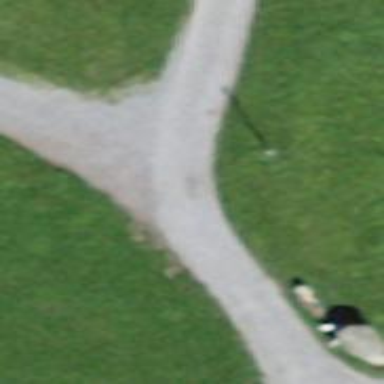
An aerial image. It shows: Unpaved driveway that serves as service road.